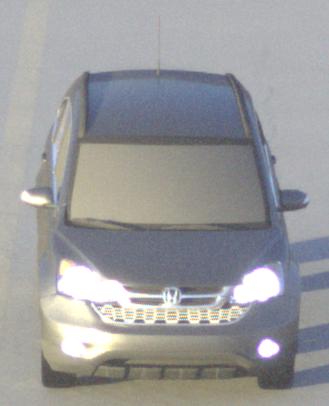
Make: Honda
Model: CR-V
Detailed model: CR-V (III) (04/10 - 10/12)
Model produced from: 2010
Model produced until: 2012
Doors: 5
Color: gray
Road condition: dry road
Daytime: sunrise or sunset
Contrast: high contrast